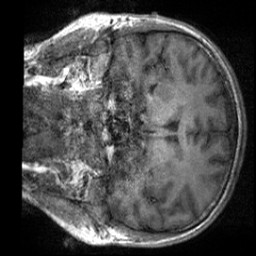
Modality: T1w
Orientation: coronal
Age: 27
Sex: male
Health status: healthy
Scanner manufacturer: siemens
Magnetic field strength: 3 T
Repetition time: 2 s
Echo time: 0.00232 s